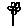
Label: flower